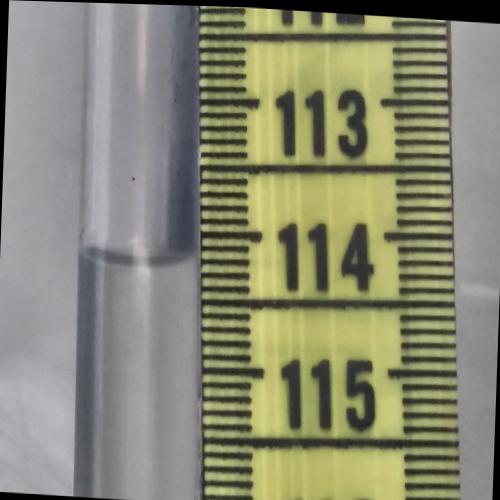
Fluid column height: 114.2 cm